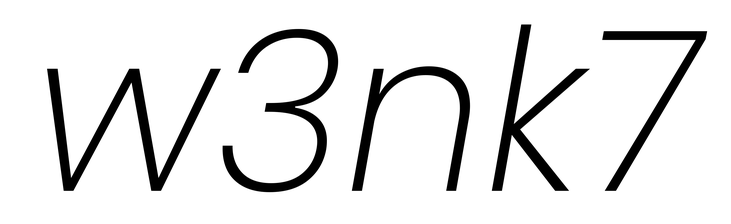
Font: Poppins-ExtraLightItalic